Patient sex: M
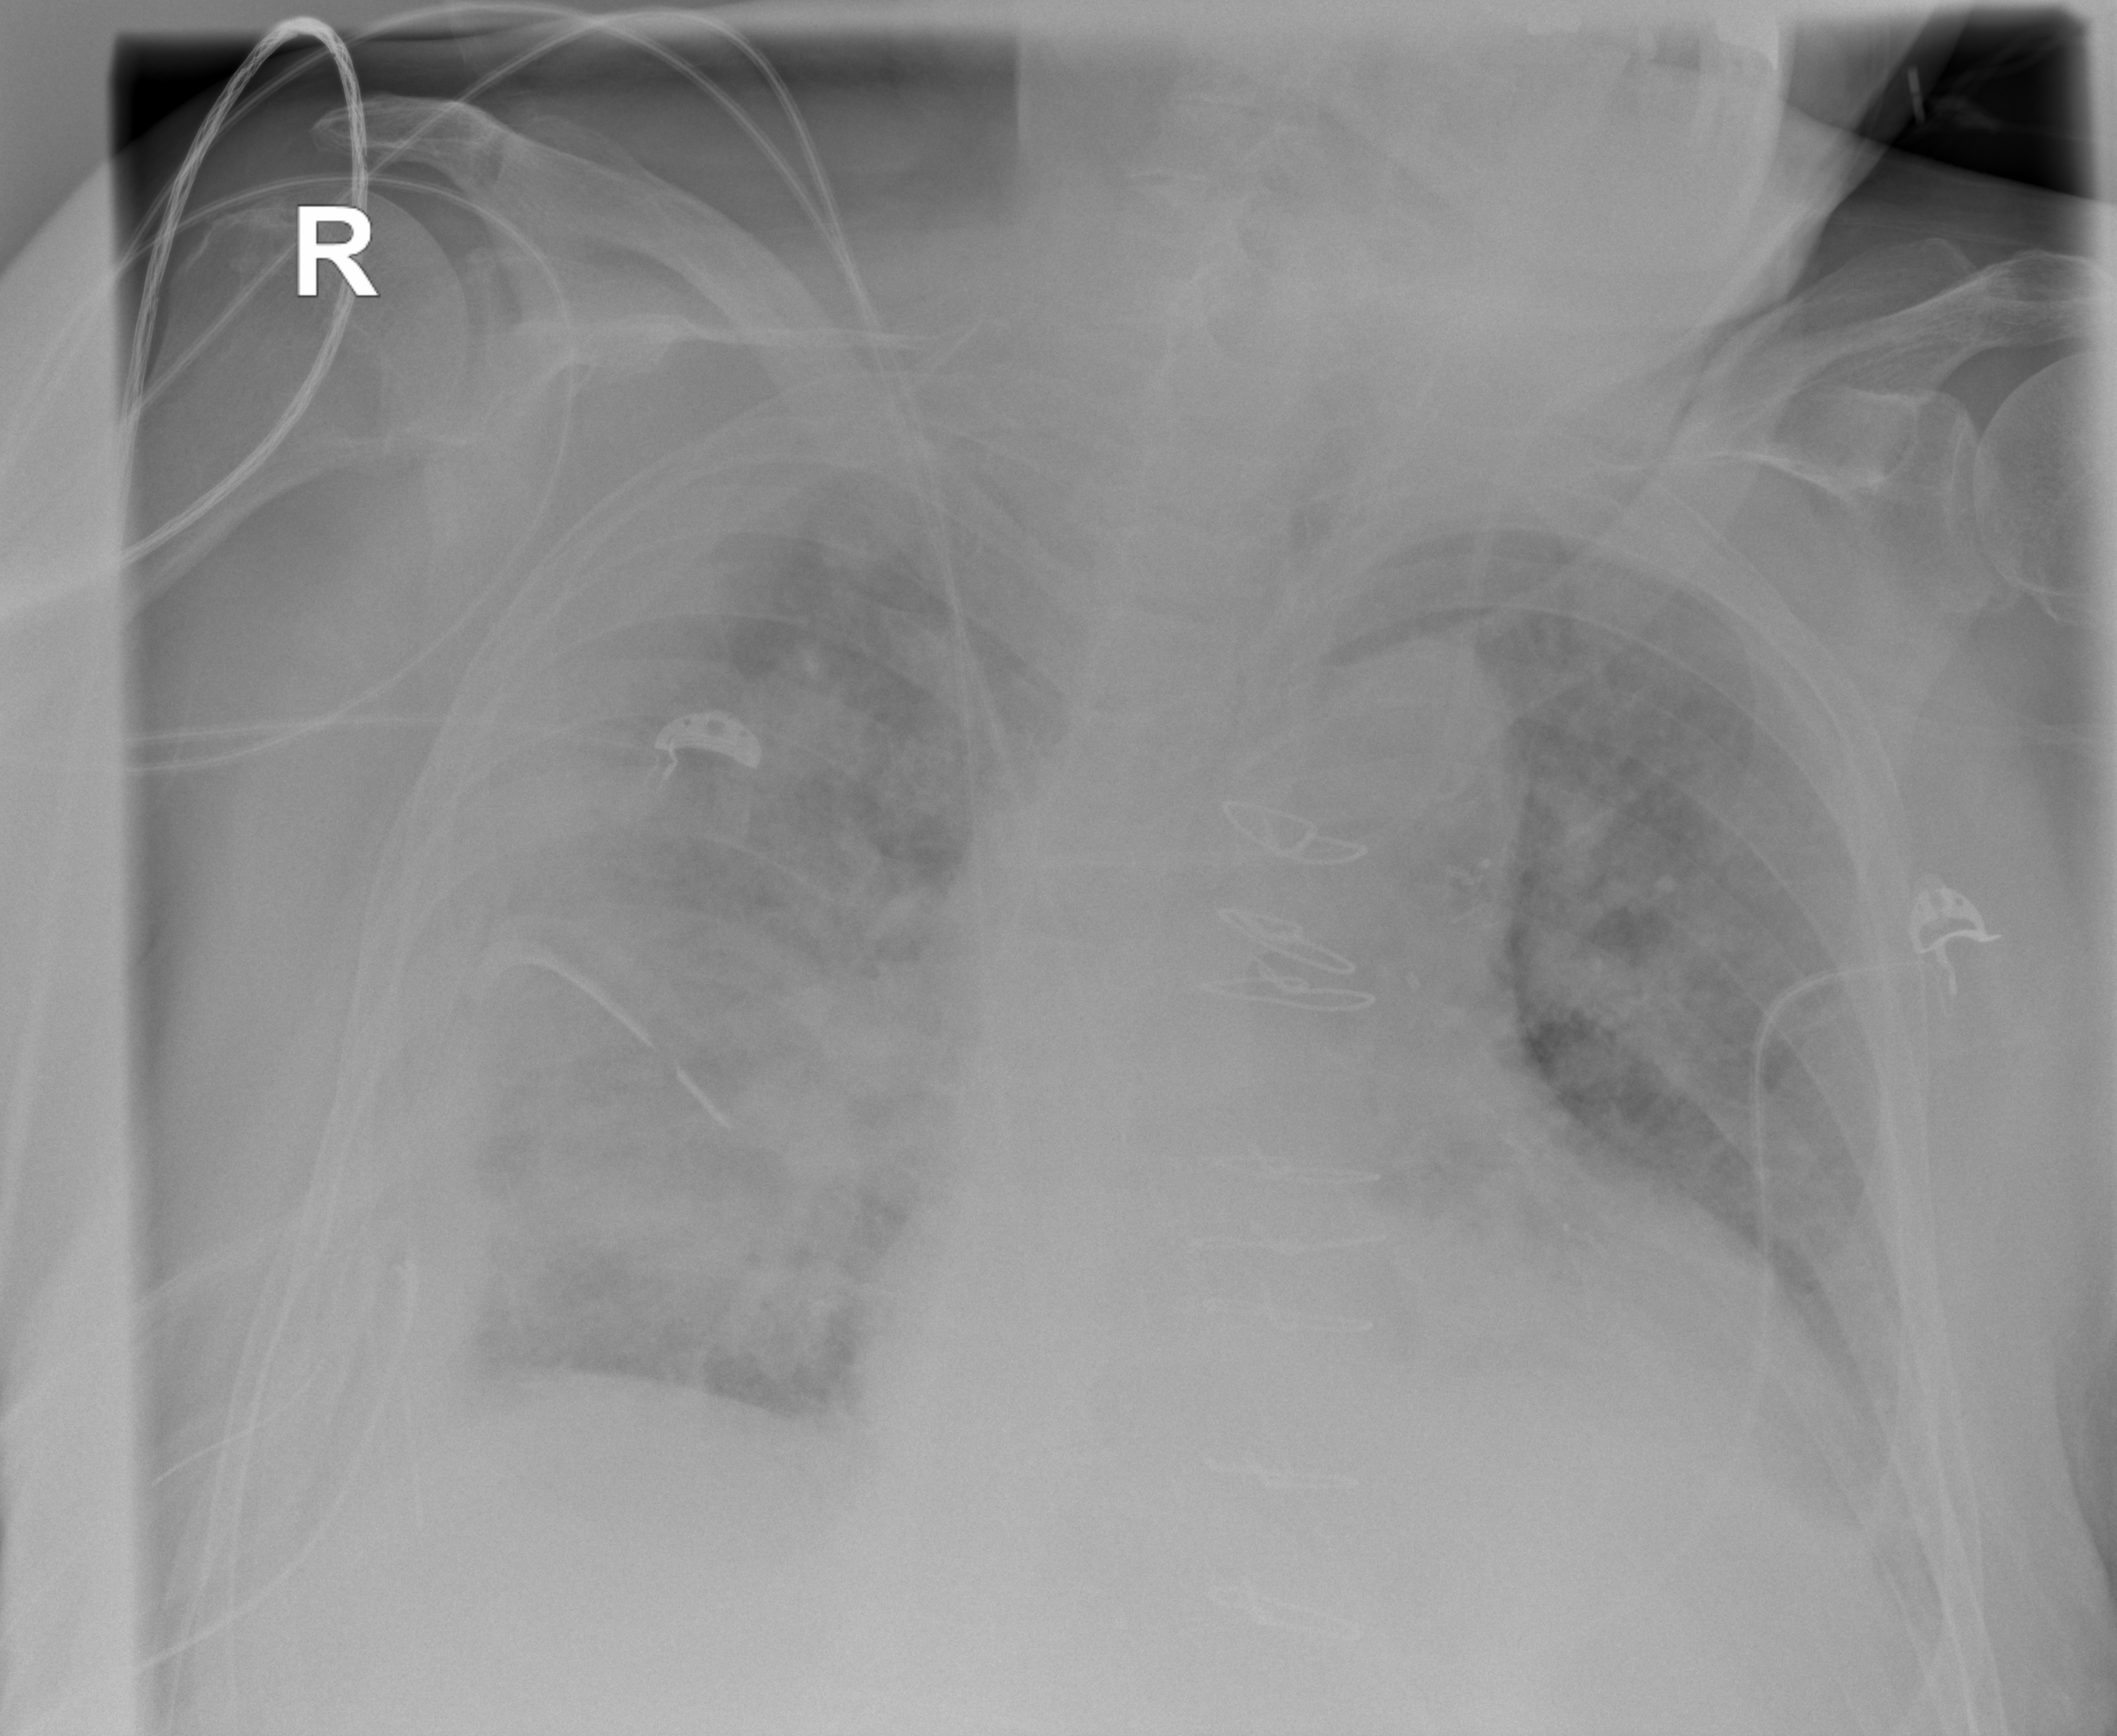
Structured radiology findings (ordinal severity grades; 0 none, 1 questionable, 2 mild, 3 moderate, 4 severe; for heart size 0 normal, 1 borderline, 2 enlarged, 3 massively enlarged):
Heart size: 2
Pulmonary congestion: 3
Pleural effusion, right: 3
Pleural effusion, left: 2
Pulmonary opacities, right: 4
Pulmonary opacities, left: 3
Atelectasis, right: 4
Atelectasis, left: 3